Aerial crown-view tile of a tropical tree (Barro Colorado Island, Panama), acquired 20241112:
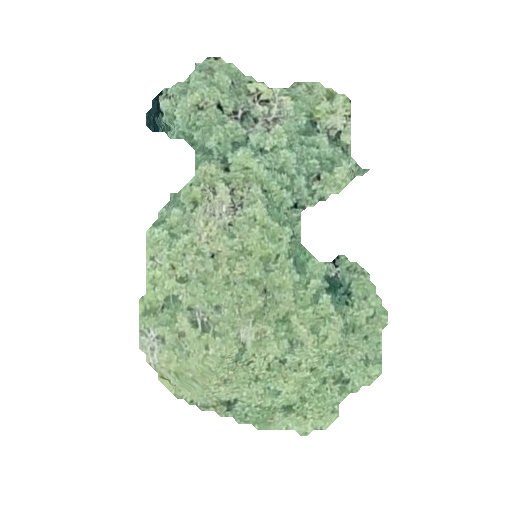
Species: Tabebuia rosea
GBIF accepted scientific name: Tabebuia rosea
Crown area: 101.404 m²